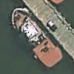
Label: civil